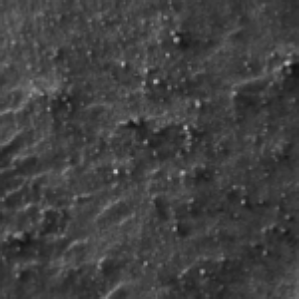
Label: frost